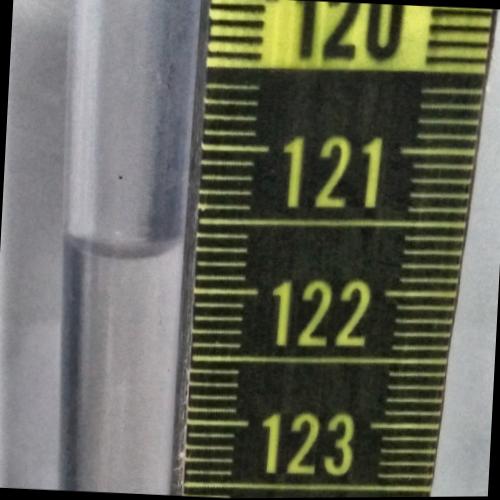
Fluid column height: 121.7 cm